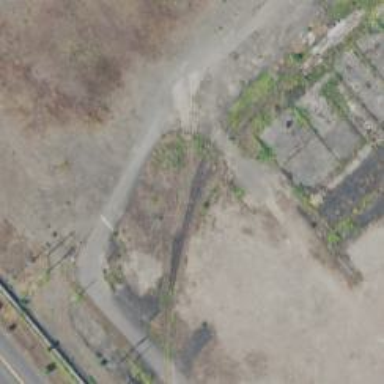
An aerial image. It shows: Disused railway siding.